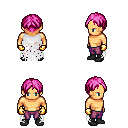
a pixel art fantasy rpg character, male body template, human, tanned skin, white tattered cape, magenta pants, pink parted hairstyle, gold gloves, black shoes, four views (front, back, left, right), 2x2 character sprite sheet, small pixel art, hard edges, no anti-aliasing